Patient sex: M
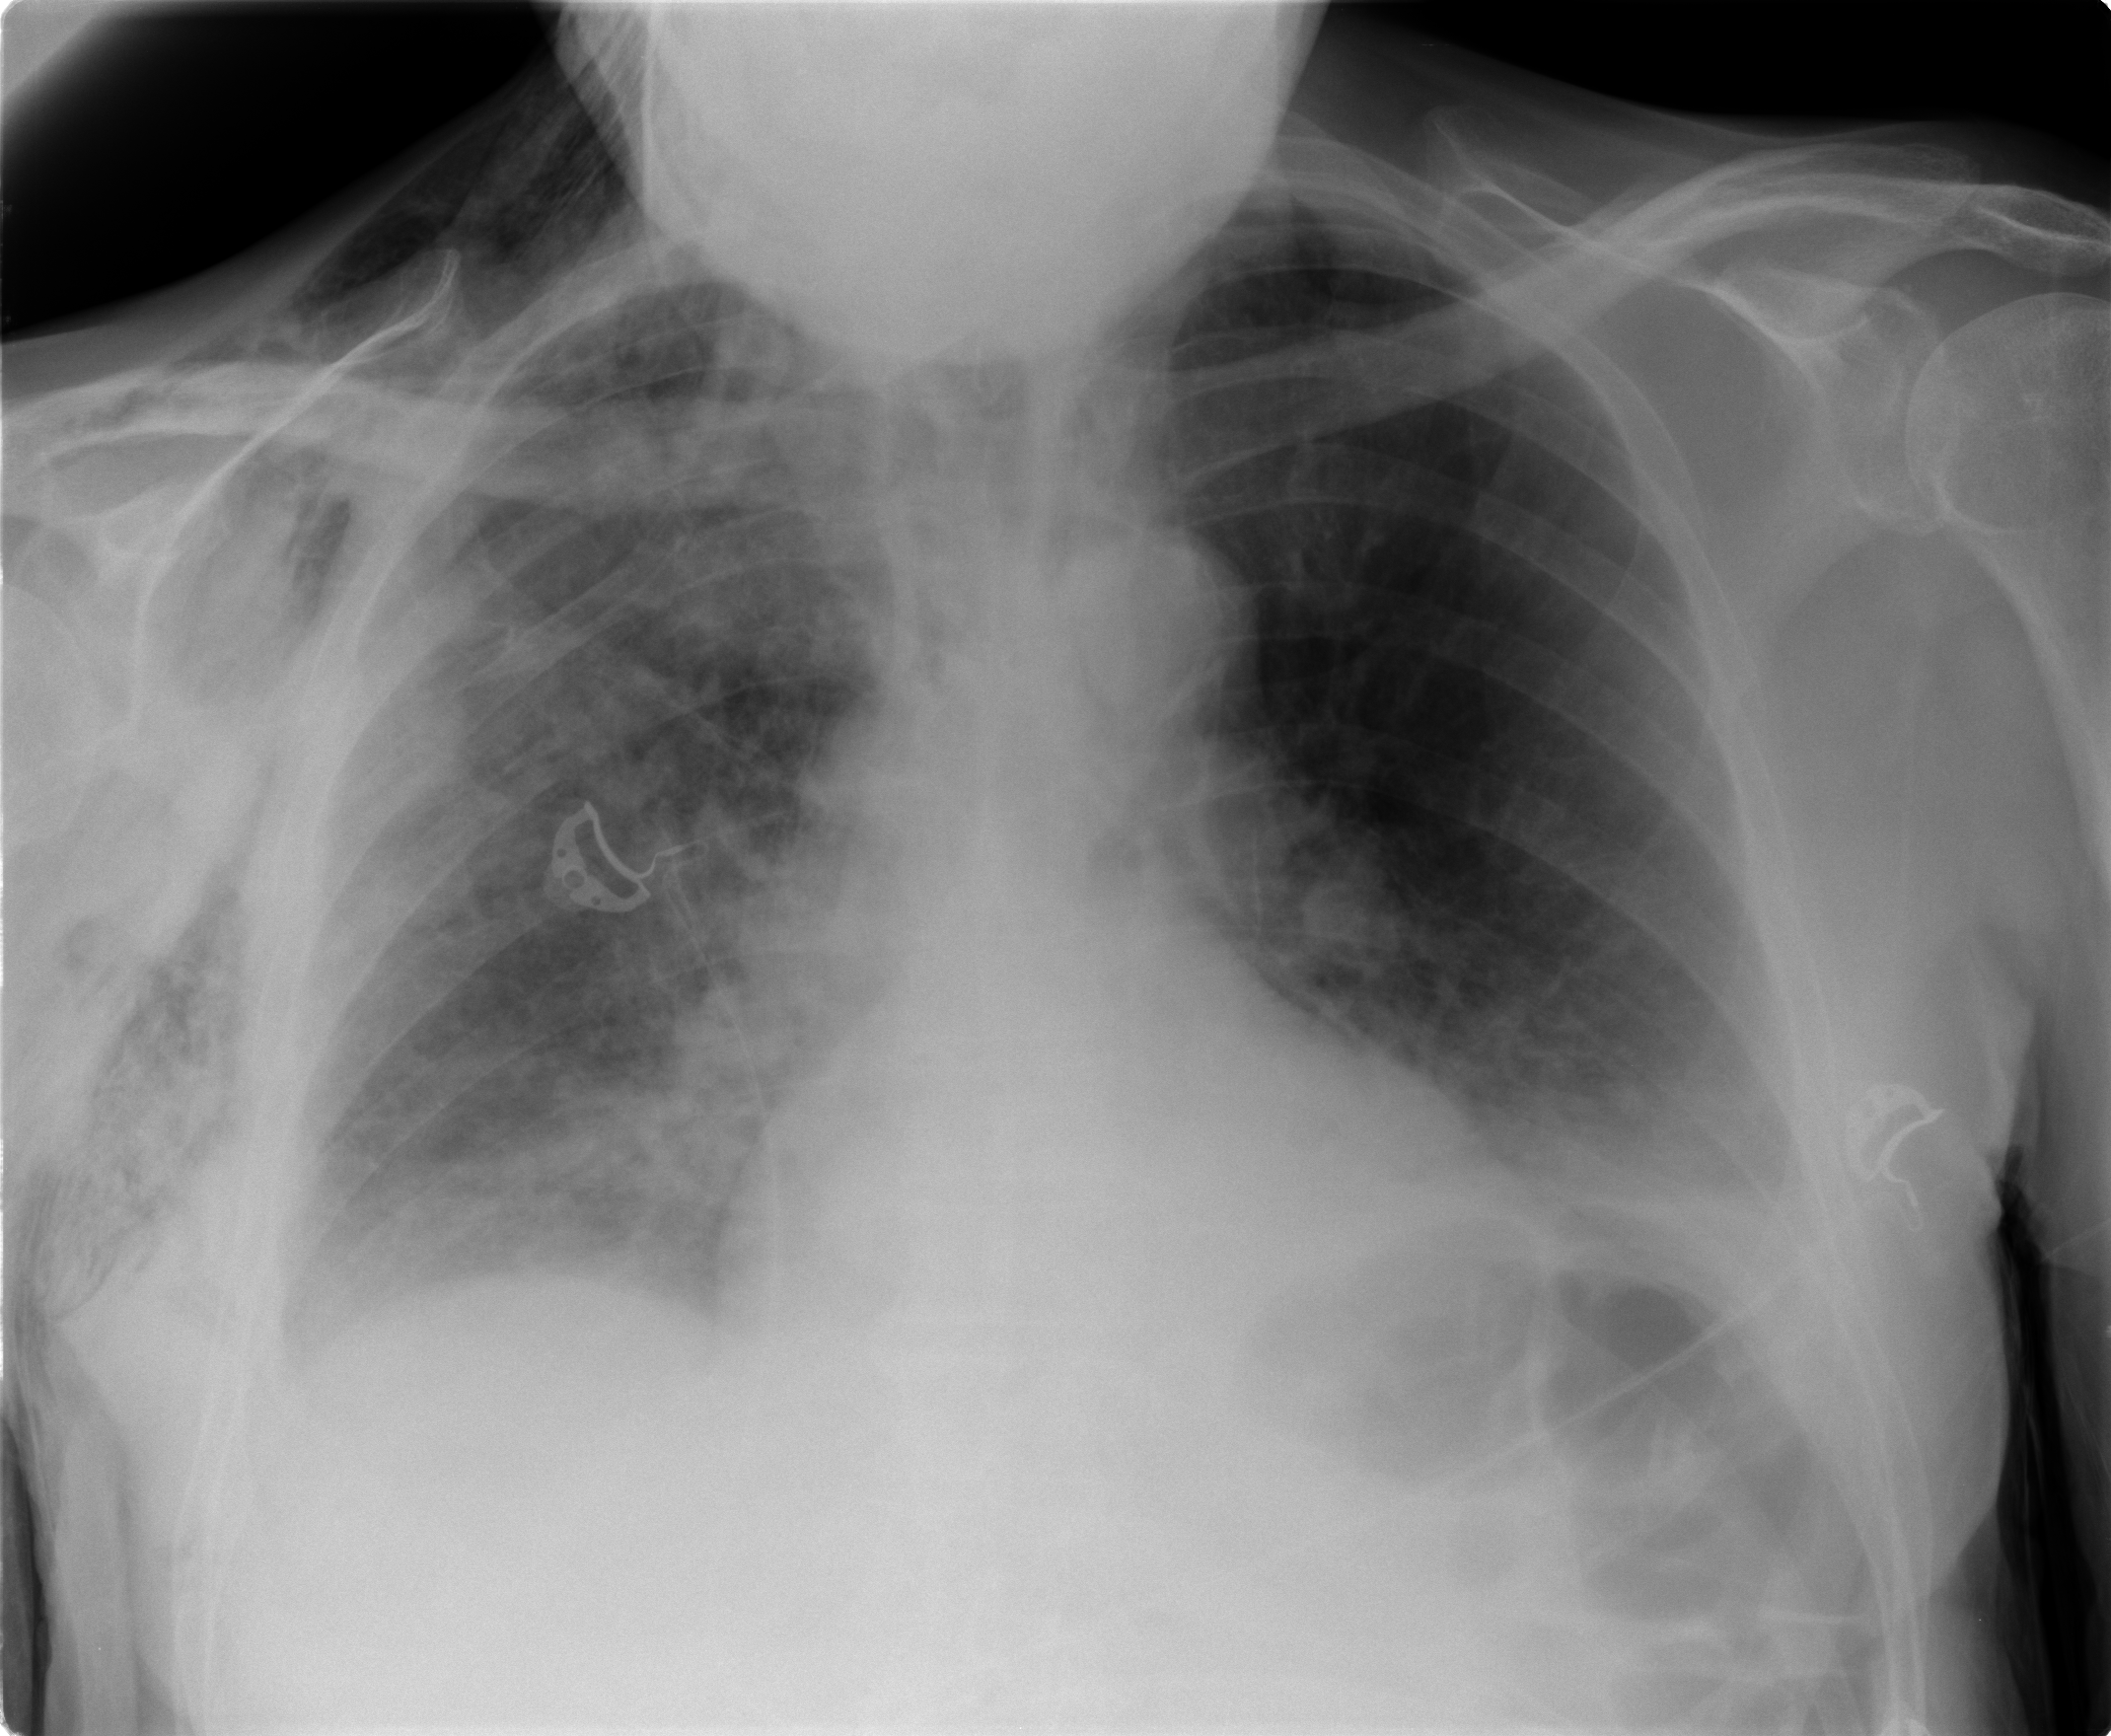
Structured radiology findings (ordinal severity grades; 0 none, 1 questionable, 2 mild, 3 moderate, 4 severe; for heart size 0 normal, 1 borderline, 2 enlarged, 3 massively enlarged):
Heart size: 0
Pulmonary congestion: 2
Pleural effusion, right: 0
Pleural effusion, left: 1
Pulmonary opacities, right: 0
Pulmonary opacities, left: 0
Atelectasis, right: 2
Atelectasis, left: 2